Question: I have an SQL query(see below) that returns exactly what I need but when ran through phpMyAdmin takes anywhere from 0.0009 seconds to 0.1149 seconds and occasionally all the way up to 7.4983 seconds.
Query:
'''
SELECT
e.id,
e.title,
e.special_flag,
CASE WHEN a.date >= '2013-03-29' THEN a.date ELSE '9999-99-99' END as date
CASE WHEN a.date >= '2013-03-29' THEN a.time ELSE '99-99-99' END as time,
cat.lastname,
FROM e_table as e
LEFT JOIN a_table as a ON (a.e_id=e.id)
LEFT JOIN c_table as c ON (e.c_id=c.id)
LEFT JOIN cat_table as cat ON (cat.id=e.cat_id)
LEFT JOIN m_table as m ON (cat.name=m.name AND cat.lastname=m.lastname)
JOIN (
SELECT DISTINCT innere.id
FROM e_table as innere
LEFT JOIN a_table as innera ON (innera.e_id=innere.id AND
innera.date >= '2013-03-29')
LEFT JOIN c_table as innerc ON (innere.c_id=innerc.id)
WHERE (
(
innera.date >= '2013-03-29' AND
innera.flag_two=1
) OR
innere.special_flag=1
) AND
innere.flag_three=1 AND
innere.flag_four=1
ORDER BY COALESCE(innera.date, '9999-99-99') ASC,
innera.time ASC,
innere.id DESC LIMIT 0, 10
) AS elist ON (e.id=elist.id)
WHERE (a.flag_two=1 OR e.special_flag) AND e.flag_three=1 AND e.flag_four=1
ORDER BY a.date ASC, a.time ASC, e.id DESC
'''
Explain Plan:

The question is:
Which part of this query could be causing the wide range of difference in performance?
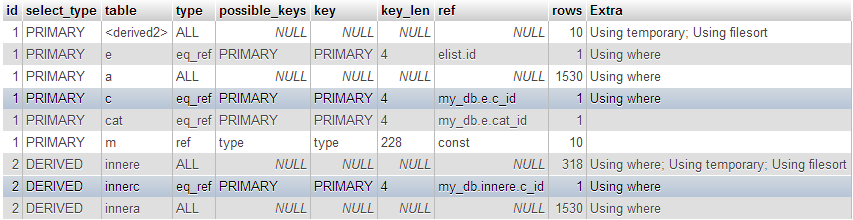
Answer: To specifically answer your question: it's not a specific part of the query that's causing the wide range of performance. That's MySQL doing what it's supposed to do - being a Relational Database Management System (RDBMS), not just a dumb SQL wrapper around comma separated files.
When you execute a query, the following things happen:
1. The query is compiled to a 'parametrized' query, eliminating all variables down to the pure structural SQL.
2. The compilation cache is checked to find whether a recent usable execution plan is found for the query.
3. The query is compiled into an execution plan if needed (this is what the 'EXPLAIN' shows)
4. For each execution plan element, the memory caches are checked whether they contain fresh and usable data, otherwise the intermediate data is assembled from master table data.
5. The final result is assembled by putting all the intermediate data together.
What you are seeing is that when the query costs 0.0009 seconds, the cache was fresh enough to supply all data together, and when it peaks at 7.5 seconds either something was changed in the queried tables, or other queries 'pushed' the in-memory cache data out, or the DBMS has other reasons to suspect it needs to recompile the query or fetch all data again. Probably some of the other variations have to do with used indexes still being cached freshly enough in memory or not.
Concluding this, the query is ridiculously slow, you're just sometimes lucky that caching makes it appear fast.
To solve this, I'd recommend looking into 2 things:
1. First and foremost - a query this size should not have a single line in its execution plan reading "No possible keys". Research how indexes work, make sure you realize the impact of MySQL's limitation of using a single index per joined table, and tweak your database so that each line of the plan has an entry under 'key'.
2. Secondly, review the query in itself. DBMS's are at their fastest when all they have to do is combine raw data. Using programmatic elements like CASE and COALESCE are by all means often useful, but they do force the database to evaluate more things at runtime than just take raw table data. Try to eliminate such statements, or move them to the business logic as post-processing with the retrieved data.
Finally, never forget that MySQL is actually a rather stupid DBMS. It is optimized for performance in simple data fetching queries such as most websites require. As such it is much faster than SQL Server and Oracle for most generic problems. Once you start complicating things with functions, cases, huge join or matching conditions etc., the competitors are frequently much better optimized, and have better optimization in their query compilers. As such, when MySQL starts becoming slow in a specific query, consider splitting it up in 2 or more smaller queries just so it doesn't become confused, and do some postprocessing in PHP or whatever language you are calling with. I've seen many cases where this increased performance a LOT, just by not confusing MySQL, especially in cases where subqueries were involved (as in your case). Especially the fact that your subquery is a derived table, and not just a subquery, is known to complicate stuff for MySQL beyond what it can cope with.